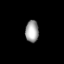
Tissue: lung
Cell type: Epithelial cells
Senescence score: 0.2182
Nuclear area (px): 285
Mean DAPI intensity: 160.288